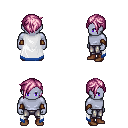
a pixel art fantasy rpg character, male body template, dark elf, purple skin, white trimmed cape, metal pants, pink pixie cut hairstyle, leather bracers, brown shoes, four views (front, back, left, right), 2x2 character sprite sheet, small pixel art, hard edges, no anti-aliasing